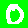
Digit: 0